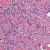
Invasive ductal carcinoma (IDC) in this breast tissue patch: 1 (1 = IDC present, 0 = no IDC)